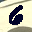
Label: 6